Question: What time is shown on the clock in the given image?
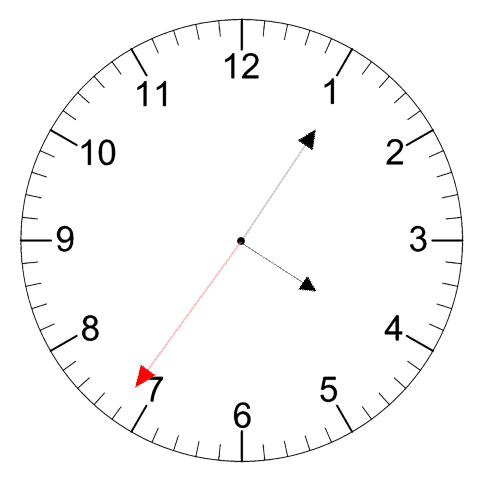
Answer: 04:05:36